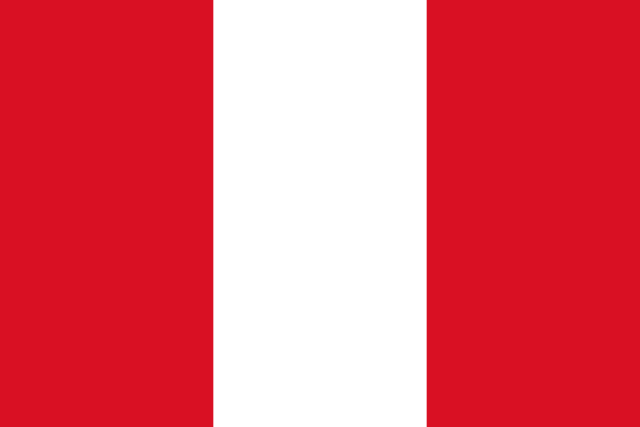
Country: Peru
Country code: pe